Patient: sex F, age 55
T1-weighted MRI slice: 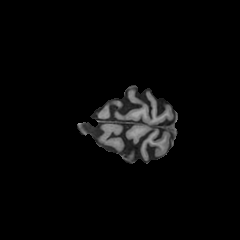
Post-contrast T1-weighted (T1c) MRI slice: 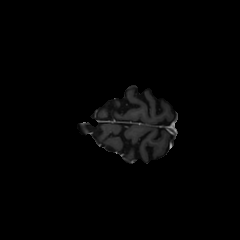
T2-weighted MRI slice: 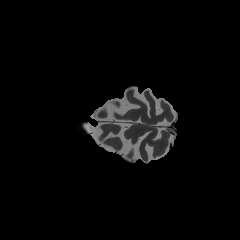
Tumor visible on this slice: no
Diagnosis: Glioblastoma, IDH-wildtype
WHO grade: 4